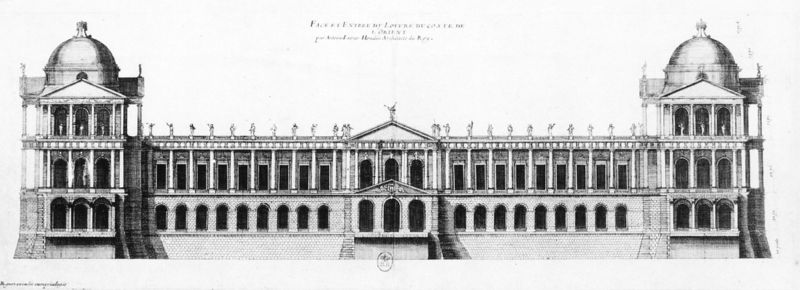
Titel: Louvre Fassadenentwurf, Houdin
Künstler: Antoine Léonor Houdin
Institution: Paris, Bibliothèque Nationale
Schlagwörter: weiß, fenster, grau, schwarz, säulen, tür, zeichnung, gebäude, haus, schloss, steine, engel, schrift, ansicht, fassade, giebel, figuren, kuppel, treppe, balkone, kuppeln, türme, palast, druck, stich, text, arkaden, dreiecksgiebel, portal, sims, skulpturen, frontansicht, plan, statuetten, london, grundriss, aufriss, klassizimus, statueten